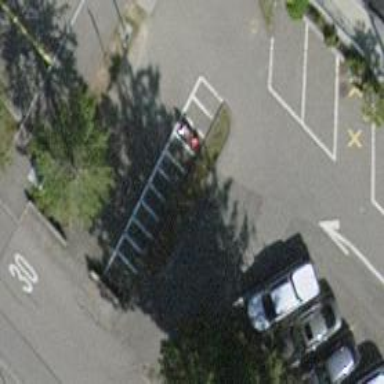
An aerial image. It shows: Bicycle parking facility.